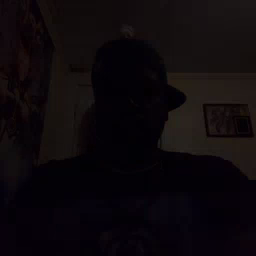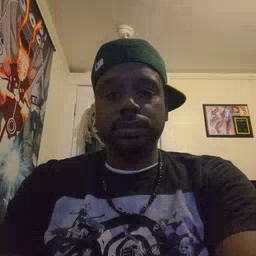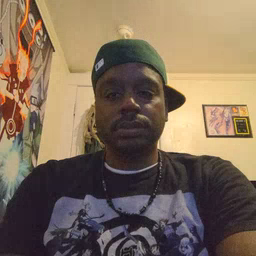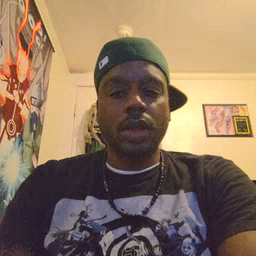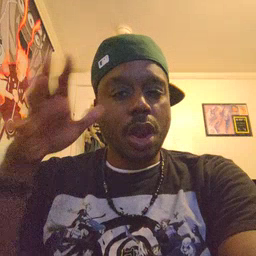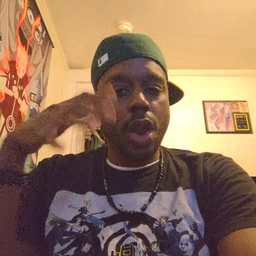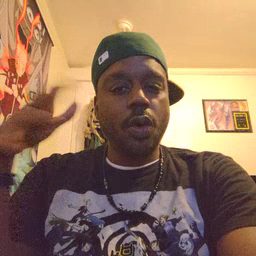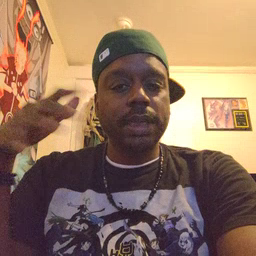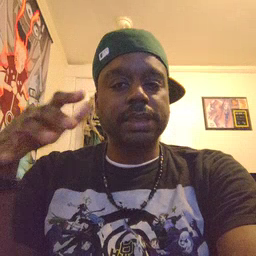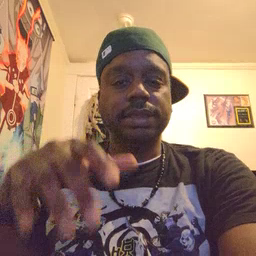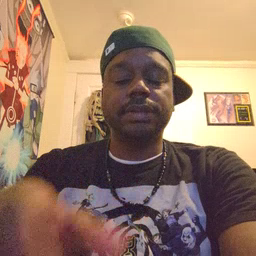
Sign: noisy